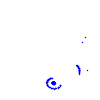
Particle: pion